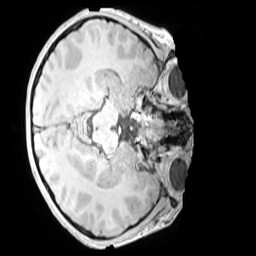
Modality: MP2RAGE
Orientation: axial
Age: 10
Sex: male
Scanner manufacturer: siemens
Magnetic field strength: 3 T
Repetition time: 4 s
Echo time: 0.00303 s